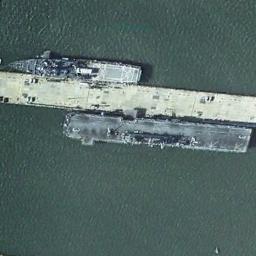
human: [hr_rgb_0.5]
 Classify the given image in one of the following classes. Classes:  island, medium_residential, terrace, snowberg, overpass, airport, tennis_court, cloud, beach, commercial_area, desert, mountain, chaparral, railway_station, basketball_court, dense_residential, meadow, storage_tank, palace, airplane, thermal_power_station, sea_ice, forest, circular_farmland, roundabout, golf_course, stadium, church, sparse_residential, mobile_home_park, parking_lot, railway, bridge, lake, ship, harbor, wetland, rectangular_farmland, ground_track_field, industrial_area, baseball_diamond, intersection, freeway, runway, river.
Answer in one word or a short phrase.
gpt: ship